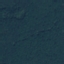
Land use / land cover class: Forest